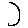
Label: moon